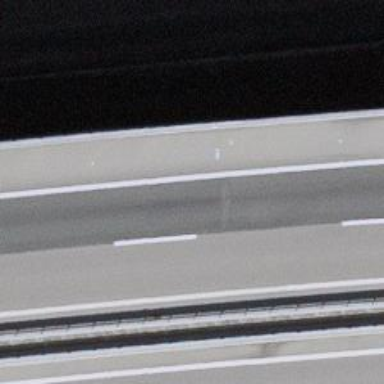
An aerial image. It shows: Beam-structured motorway bridge with asphalt surface.